Chest X-ray. View position: AP
Patient age: 25
Patient sex: F
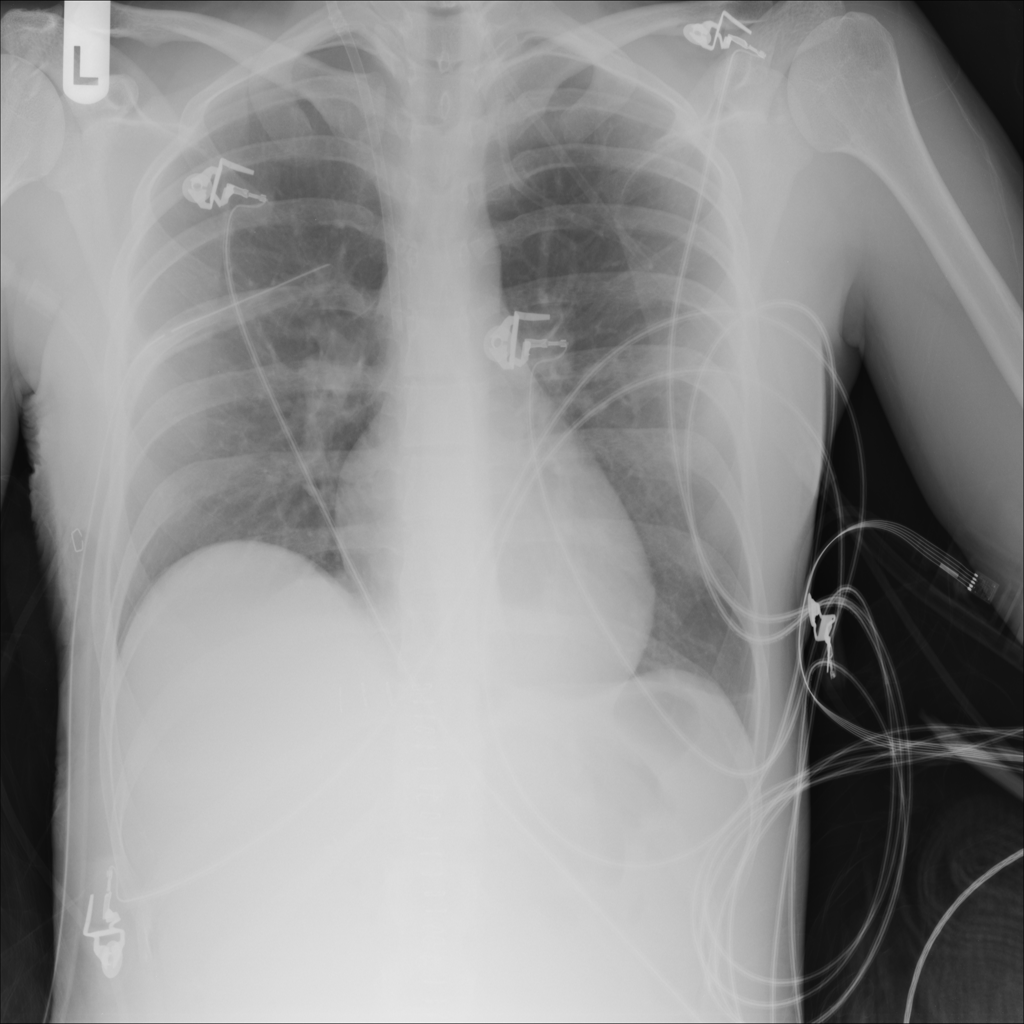
Finding: Pneumothorax